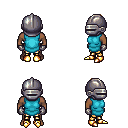
a pixel art fantasy rpg character, male body template, human, dark skin, teal tunic, gold greaves, brown short mohawk hairstyle, metal helm, metal gloves, gold boots, four views (front, back, left, right), 2x2 character sprite sheet, small pixel art, hard edges, no anti-aliasing